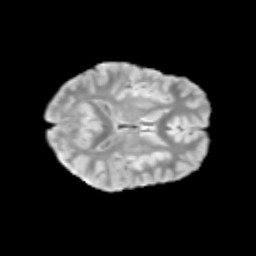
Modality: T2w
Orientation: axial
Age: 13
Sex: female
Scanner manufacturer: siemens
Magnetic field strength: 3 T
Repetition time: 3.8 s
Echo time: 0.07 s